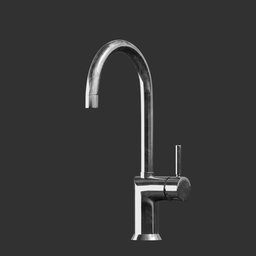
Label: appliances